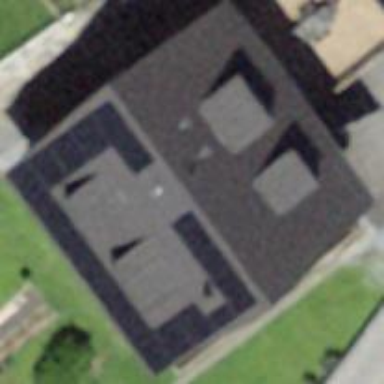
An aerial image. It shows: Gabled building with roof oriented along its structure.